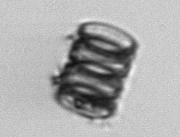
Label: Paralia_sulcata